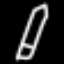
Label: pencil